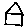
Label: house